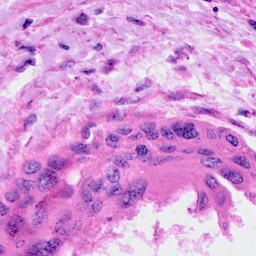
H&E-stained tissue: Cervix